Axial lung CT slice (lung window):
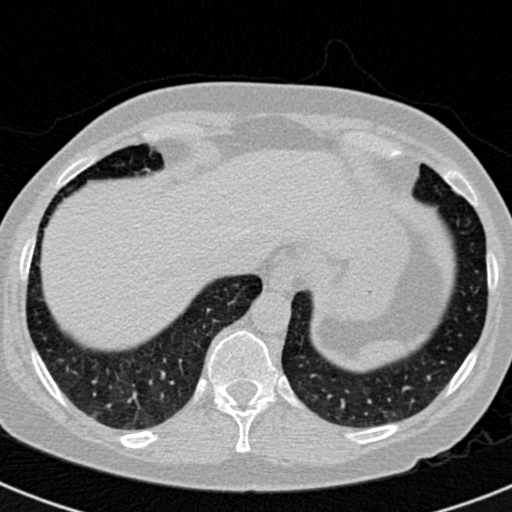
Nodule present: no